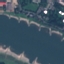
Land use / land cover class: River